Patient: sex M, age 78
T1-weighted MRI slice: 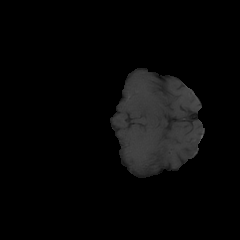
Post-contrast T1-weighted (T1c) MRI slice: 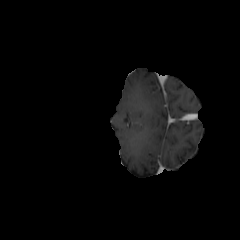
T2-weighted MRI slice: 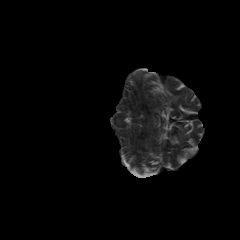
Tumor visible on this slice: no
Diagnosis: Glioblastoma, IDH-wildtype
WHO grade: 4